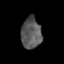
Tissue: prostate
Cell type: B cells
Senescence score: 0.722
Nuclear area (px): 613
Mean DAPI intensity: 88.974